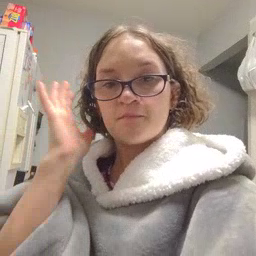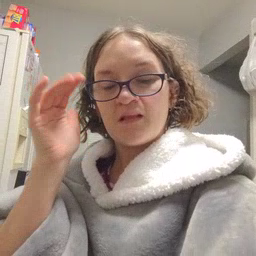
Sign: night